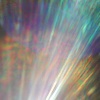
Label: sunburn